Question: I have a batch file in which I execute the following line to list the contents of an archive:
'''
"\Program Files-Zipz.exe" l "\Backup Google Docs.7z"
'''
The archive is intentionally corrupted.
cmd.exe displays this:

How can I catch this error in my code?
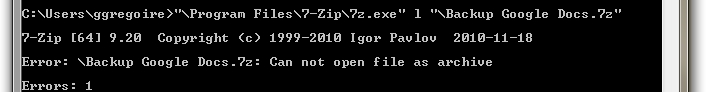
Answer: Any program's exit code is stored in the '%ERRORLEVEL%' variable in a batch script.
From the 7-zip manual:
'''
7-Zip returns the following exit codes:
Code Meaning
0 No error
1 Warning (Non fatal error(s)). For example, one or more files were locked by some other application, so they were not compressed.
2 Fatal error
7 Command line error
8 Not enough memory for operation
255 User stopped the process
'''
So: you can do:
'''
"\Program Files-Zipz.exe" l "\Backup Google Docs.7z"
if errorlevel 255 goto:user_stopped_the_process
if errorlevel 8 goto:not_enough_memory
if errorlevel 7 goto:command_line_error
if errorlevel 2 goto:fatal_error
if errorlevel 1 goto:ok_warnings
'''
Caution, 'if errorlevel N' checks that '%ERRORLEVEL%' is greater or equal than N, therefore you should put them in descending order.